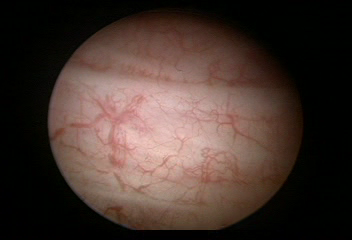
Modality: WLC
Class: Normal mucosa
Bladder cancer association: No